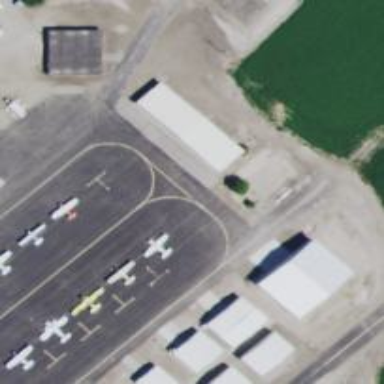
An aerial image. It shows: Image of taxiway at airport.